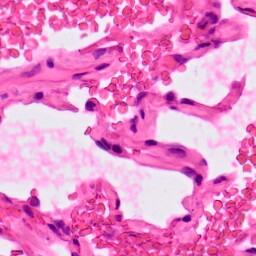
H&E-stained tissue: Lung